Interaction volume radius: 5 \u00c5
Interaction volume height: 10 \u00c5
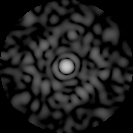
Disorder parameter: 0.8644